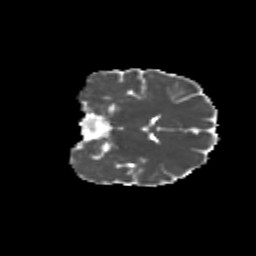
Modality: MD
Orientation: coronal
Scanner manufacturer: siemens
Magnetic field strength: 3 T
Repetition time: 9.2 s
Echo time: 0.084 s